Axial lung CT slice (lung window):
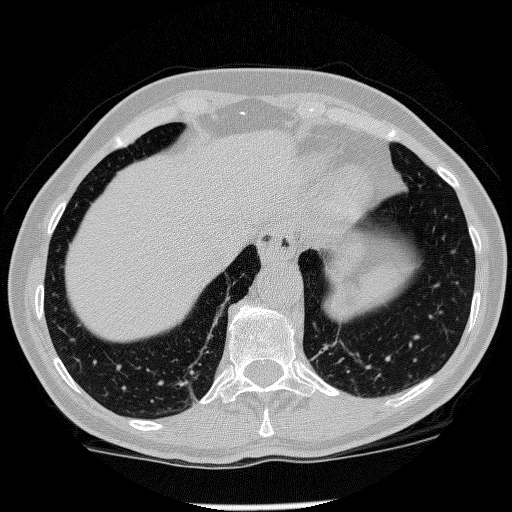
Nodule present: no